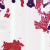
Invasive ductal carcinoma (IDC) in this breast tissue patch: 0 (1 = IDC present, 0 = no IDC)